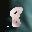
Label: 8